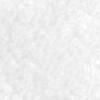
Label: no_change